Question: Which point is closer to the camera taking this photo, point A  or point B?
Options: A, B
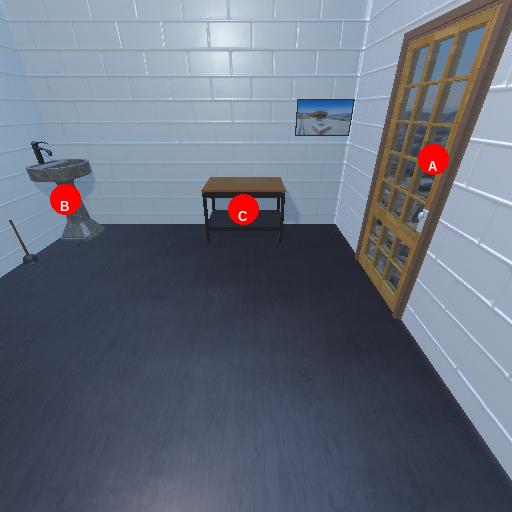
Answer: A